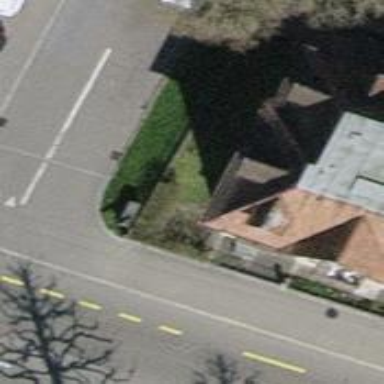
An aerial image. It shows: Street cabinet.